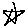
Label: star